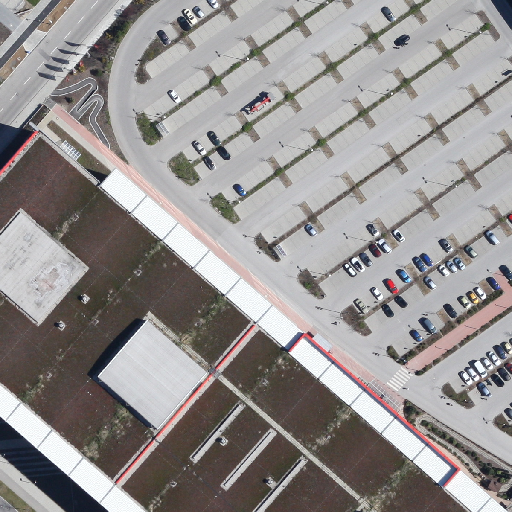
Referring expression: road marking